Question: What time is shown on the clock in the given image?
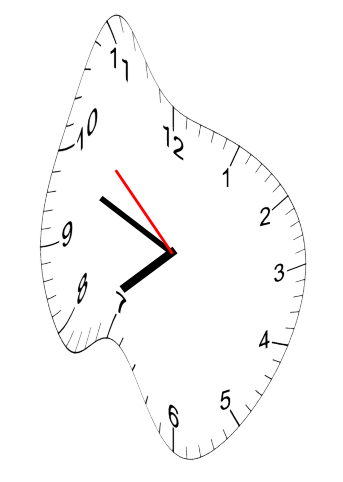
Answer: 07:48:52